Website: lowes
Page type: address-validator
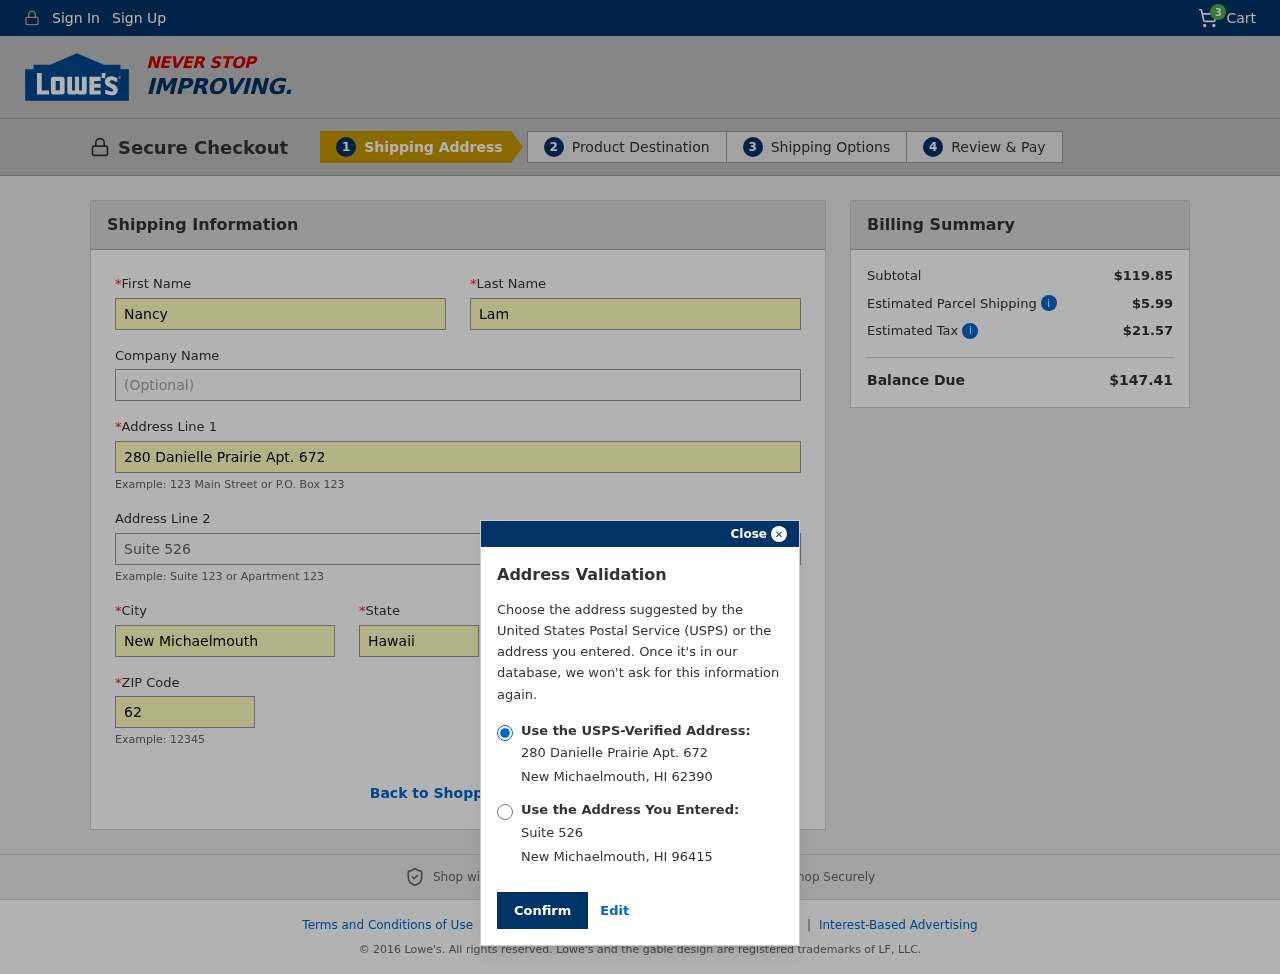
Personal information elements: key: PII_CITY
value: New Michaelmouth
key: PII_FIRSTNAME
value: Nancy
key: PII_LASTNAME
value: Lam
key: PII_POSTCODE
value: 62390
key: PII_POSTCODE2
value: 96415
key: PII_STATE
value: Hawaii
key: PII_STATE_ABBR
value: HI
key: PII_STREET
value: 280 Danielle Prairie Apt. 672
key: PII_STREET2
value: Suite 526
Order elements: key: ORDER_NUM_ITEMS
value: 3
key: ORDER_SUBTOTAL
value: $119.85
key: ORDER_SHIPPING_COST
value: $5.99
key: ORDER_TAX
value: $21.57
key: ORDER_TOTAL
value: $147.41